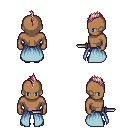
a pixel art fantasy rpg character, male body template, human, dark skin, overskirt, magenta pants, white blonde mohawk hairstyle, gray slippers, dagger, four views (front, back, left, right), 2x2 character sprite sheet, small pixel art, hard edges, no anti-aliasing